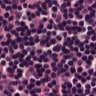
Metastatic tissue present: no